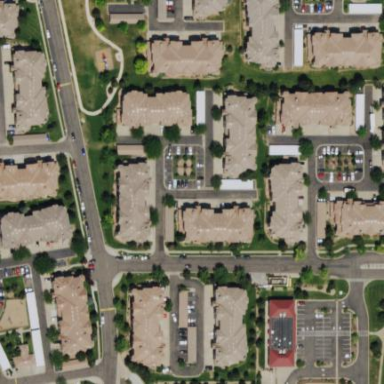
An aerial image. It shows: Residential area with apartments.